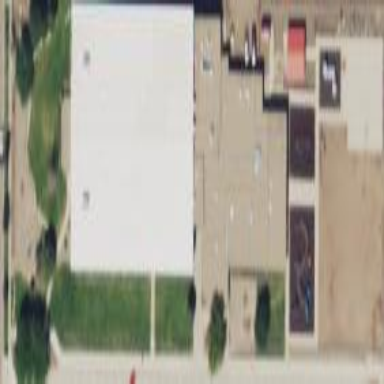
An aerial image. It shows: School.